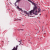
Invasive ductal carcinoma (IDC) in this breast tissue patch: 0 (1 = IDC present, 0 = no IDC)